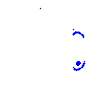
Particle: kaon